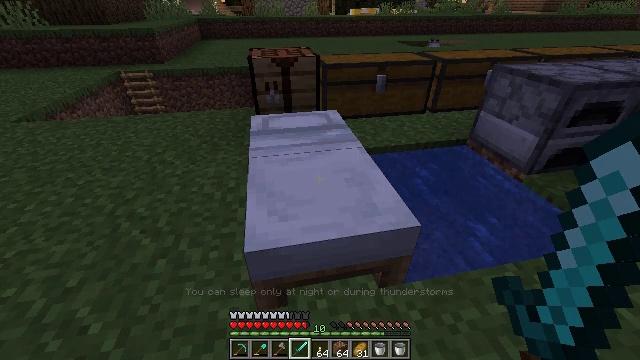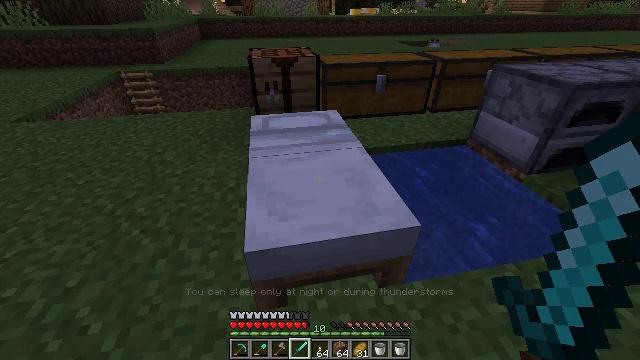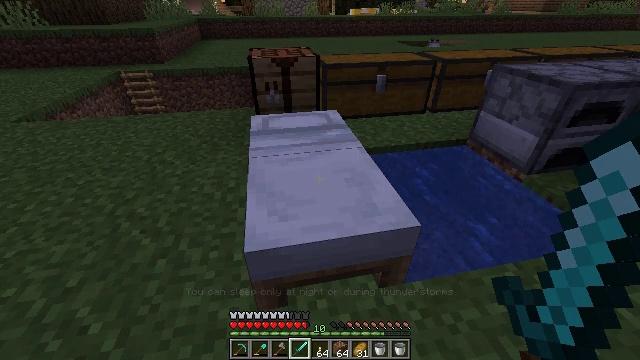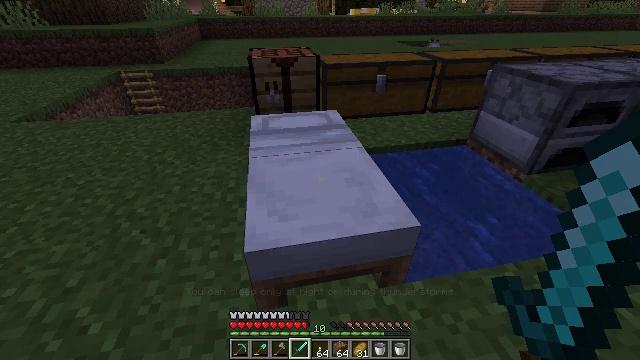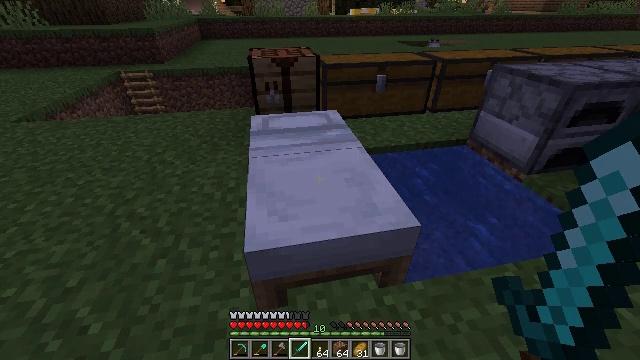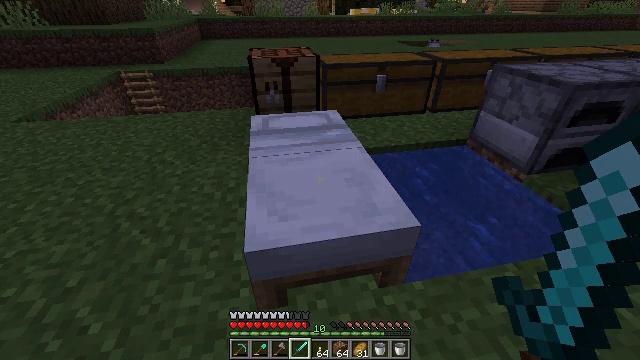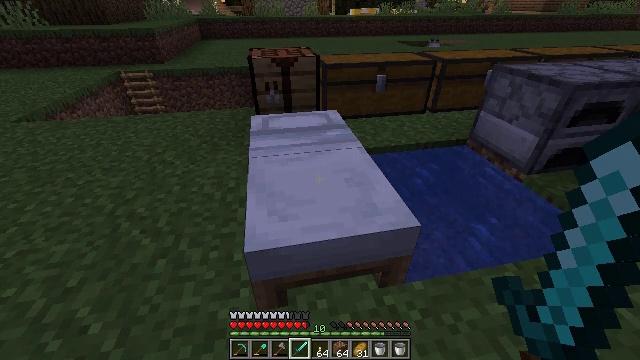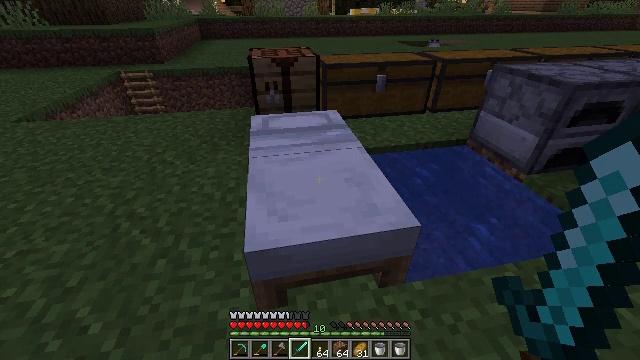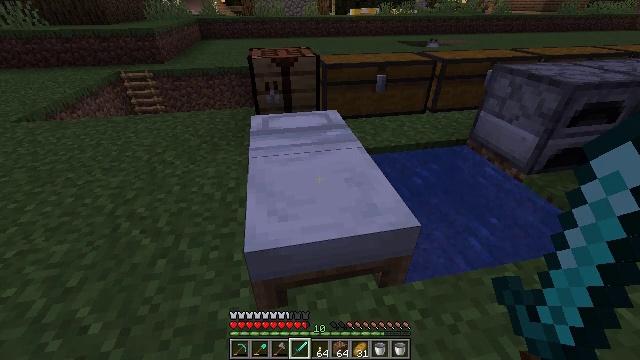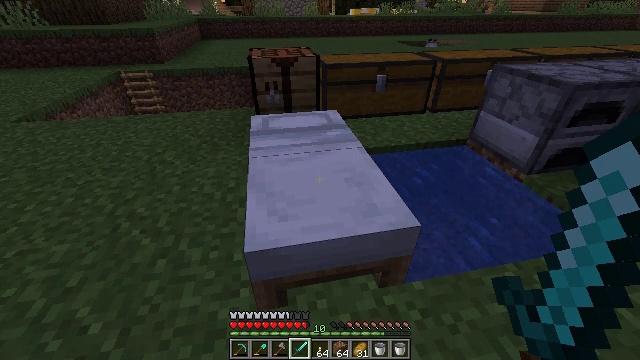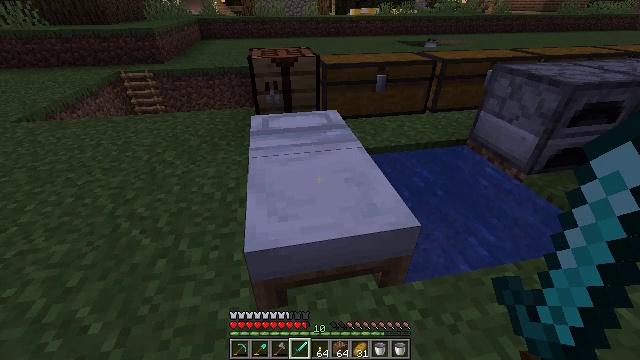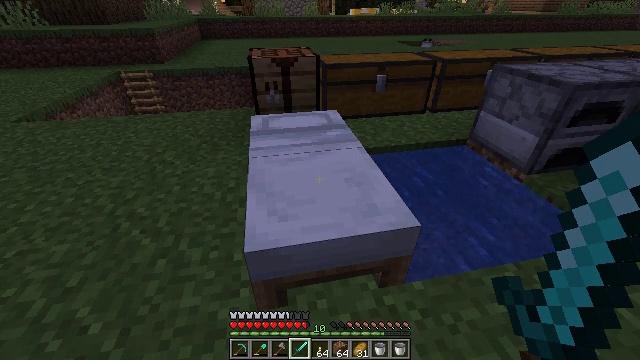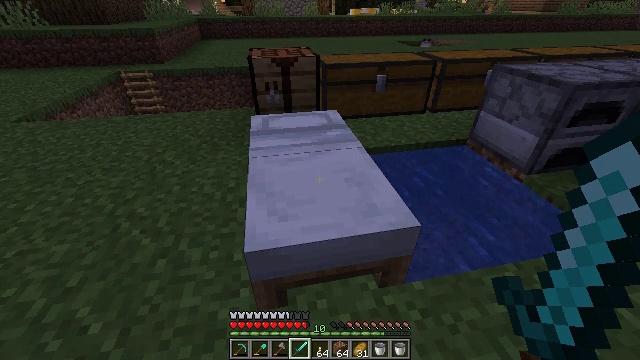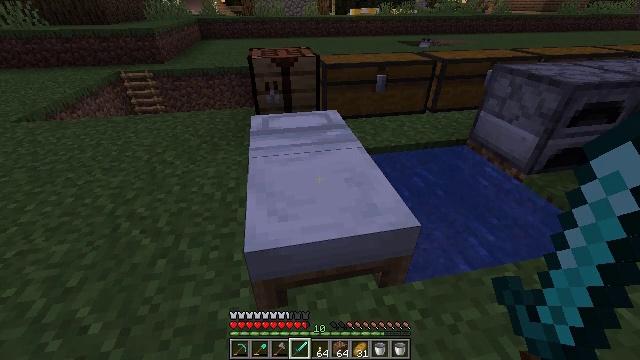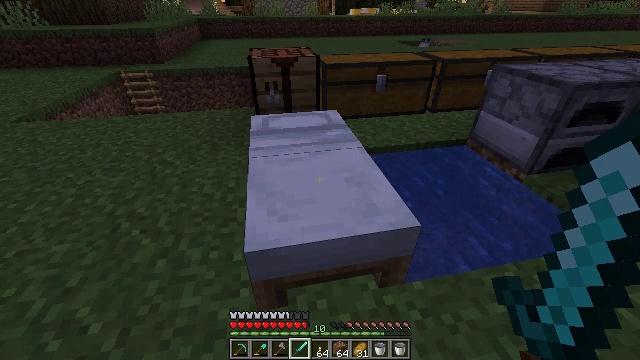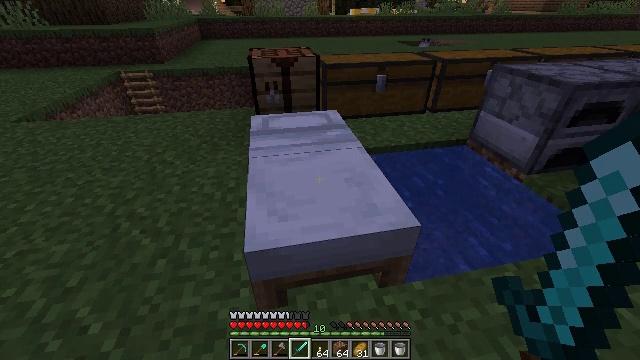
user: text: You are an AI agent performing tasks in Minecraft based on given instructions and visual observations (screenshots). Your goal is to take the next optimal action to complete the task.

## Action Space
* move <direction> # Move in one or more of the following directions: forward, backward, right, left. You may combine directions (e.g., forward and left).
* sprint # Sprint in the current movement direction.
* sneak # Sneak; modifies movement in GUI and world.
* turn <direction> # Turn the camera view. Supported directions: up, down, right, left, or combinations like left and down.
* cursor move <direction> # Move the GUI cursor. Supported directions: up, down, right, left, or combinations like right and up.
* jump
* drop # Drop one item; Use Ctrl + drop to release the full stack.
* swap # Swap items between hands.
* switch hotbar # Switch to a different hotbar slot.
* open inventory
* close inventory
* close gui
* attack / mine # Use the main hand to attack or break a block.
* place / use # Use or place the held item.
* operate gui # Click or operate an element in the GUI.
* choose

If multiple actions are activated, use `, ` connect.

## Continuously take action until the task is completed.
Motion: motion action
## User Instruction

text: Break the potato plant to gather potatoes.
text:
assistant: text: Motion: no_op
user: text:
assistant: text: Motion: no_op
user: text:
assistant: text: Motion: no_op
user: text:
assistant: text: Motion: no_op
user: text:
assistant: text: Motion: no_op
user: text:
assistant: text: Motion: no_op
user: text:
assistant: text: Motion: no_op
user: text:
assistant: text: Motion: no_op
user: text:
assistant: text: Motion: no_op
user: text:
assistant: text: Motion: no_op
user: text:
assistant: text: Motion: no_op
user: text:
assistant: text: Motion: no_op
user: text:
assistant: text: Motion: no_op
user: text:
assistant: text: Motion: no_op
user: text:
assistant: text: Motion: no_op
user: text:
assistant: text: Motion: no_op
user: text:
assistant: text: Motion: no_op
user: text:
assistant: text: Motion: no_op
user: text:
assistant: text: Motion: no_op
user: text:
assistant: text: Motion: no_op
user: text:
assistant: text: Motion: no_op
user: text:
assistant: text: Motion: no_op
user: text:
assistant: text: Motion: no_op
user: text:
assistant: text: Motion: no_op
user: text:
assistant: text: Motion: no_op
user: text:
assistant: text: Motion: no_op
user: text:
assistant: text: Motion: no_op
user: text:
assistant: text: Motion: no_op
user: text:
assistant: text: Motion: no_op
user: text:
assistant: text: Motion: no_op